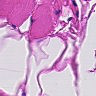
Metastatic tissue present: no